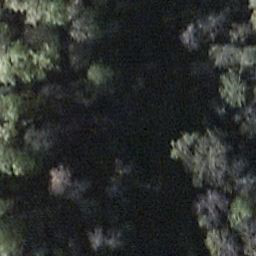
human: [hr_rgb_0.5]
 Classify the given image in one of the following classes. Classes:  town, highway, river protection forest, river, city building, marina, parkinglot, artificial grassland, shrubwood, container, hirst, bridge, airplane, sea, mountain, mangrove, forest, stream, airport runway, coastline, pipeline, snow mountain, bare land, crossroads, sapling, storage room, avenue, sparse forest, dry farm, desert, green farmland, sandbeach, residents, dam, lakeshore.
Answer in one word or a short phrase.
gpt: shrubwood